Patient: sex M, age 69
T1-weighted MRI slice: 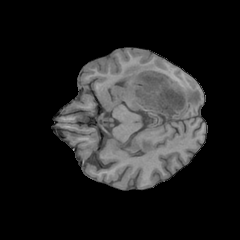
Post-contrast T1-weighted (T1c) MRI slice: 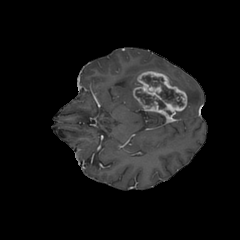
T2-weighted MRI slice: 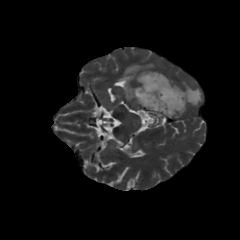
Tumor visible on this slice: yes
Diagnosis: Glioblastoma, IDH-wildtype
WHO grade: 4